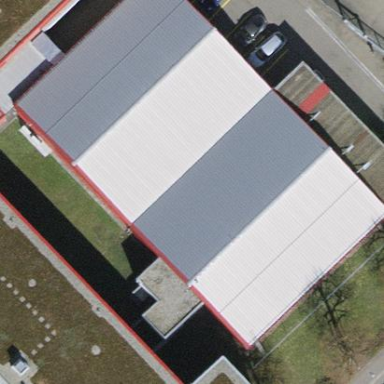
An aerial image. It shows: Industrial building.